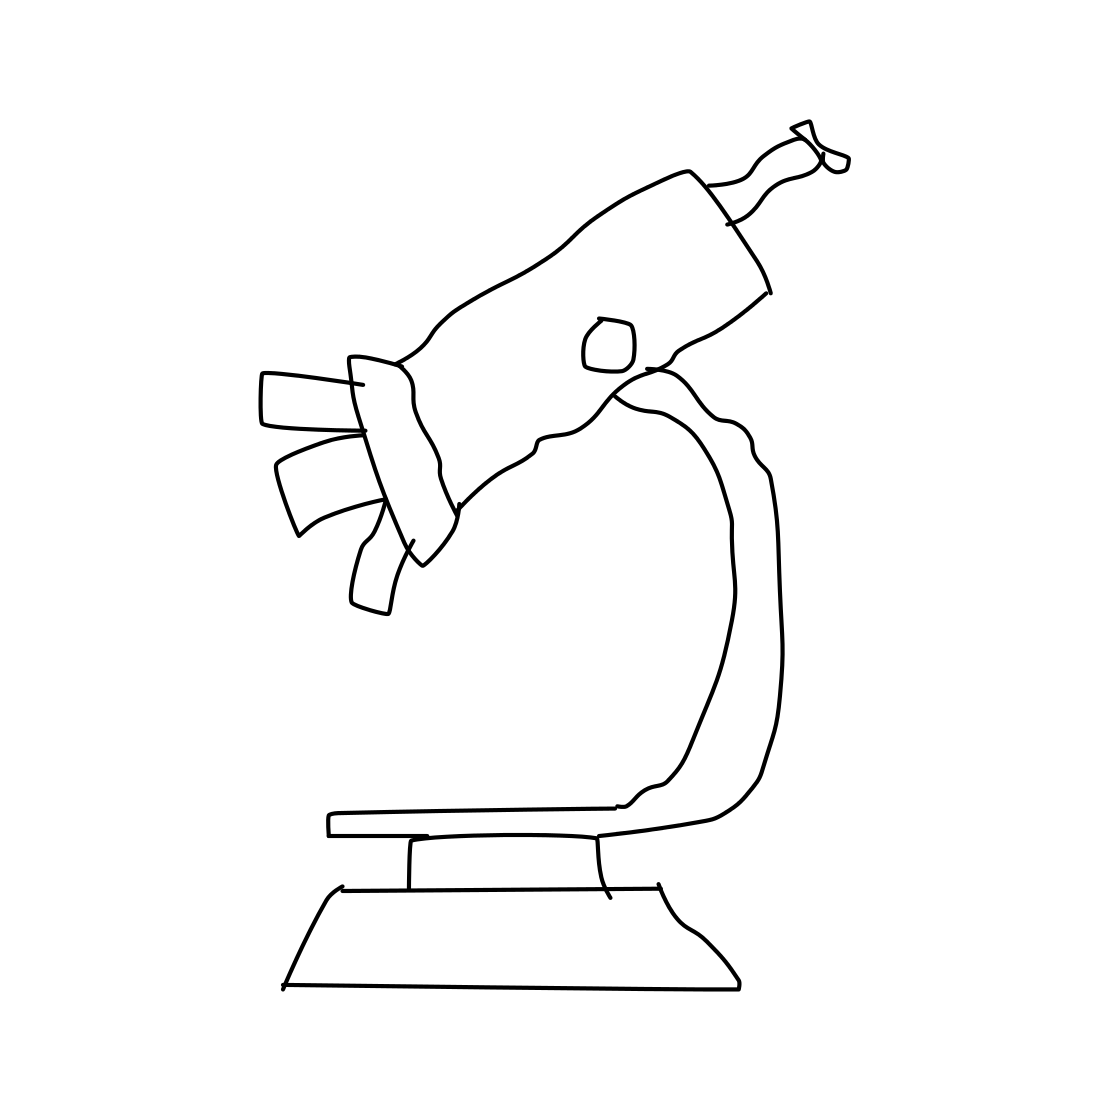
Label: microscope